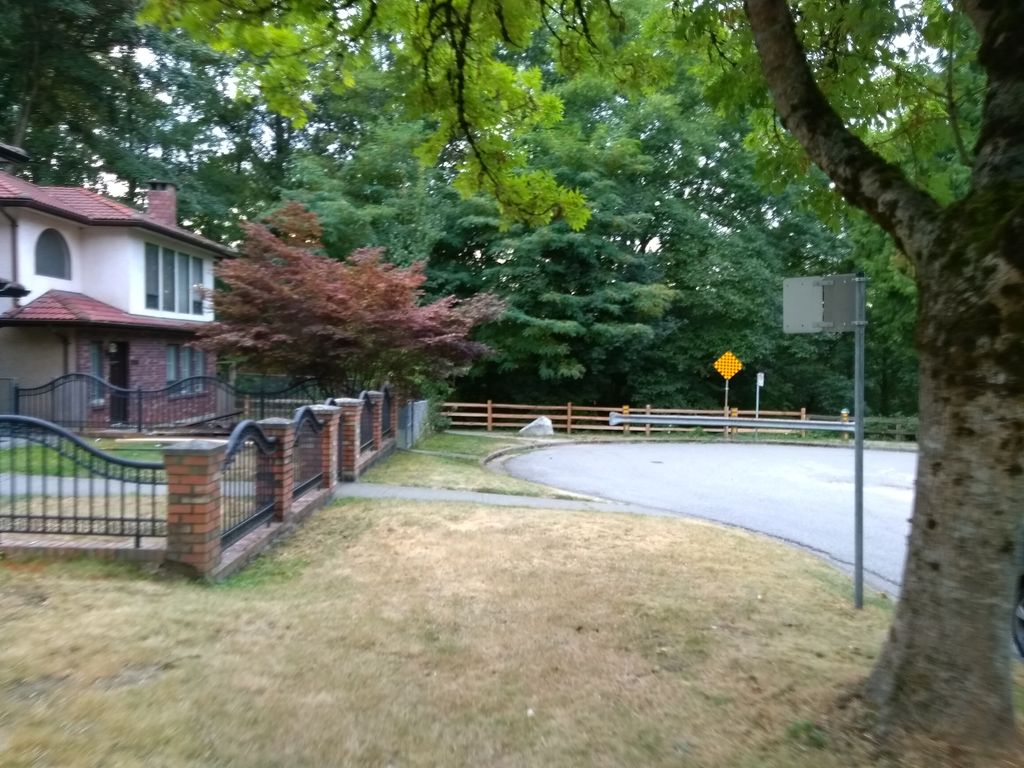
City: vancouver